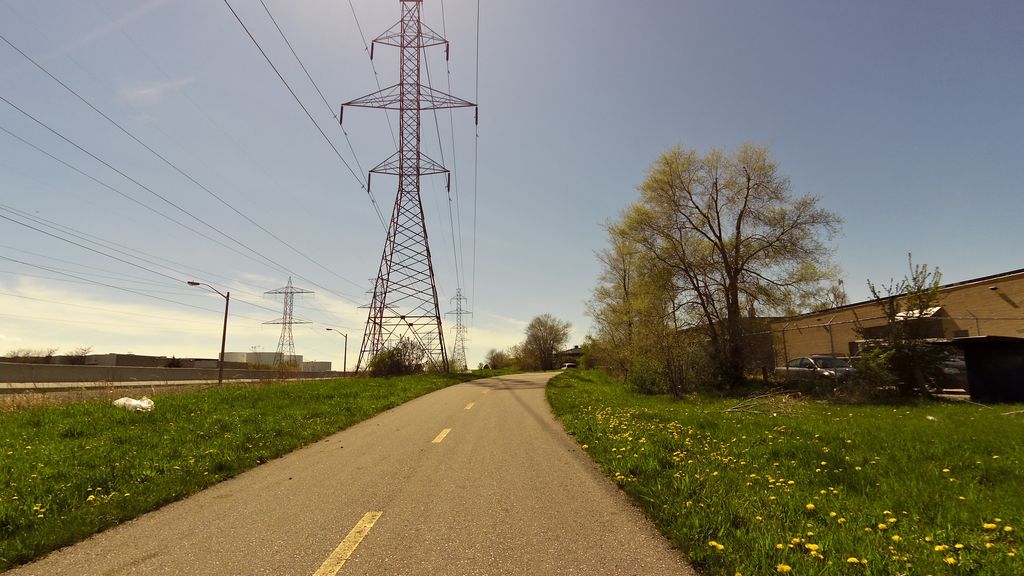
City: toronto